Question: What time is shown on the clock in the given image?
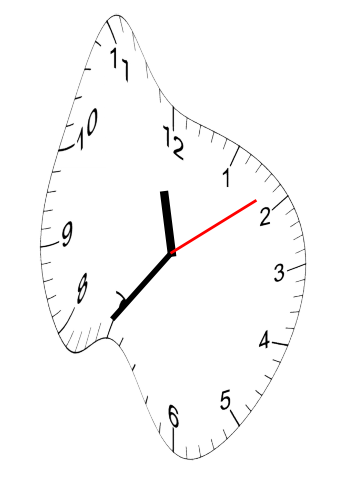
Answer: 11:36:09